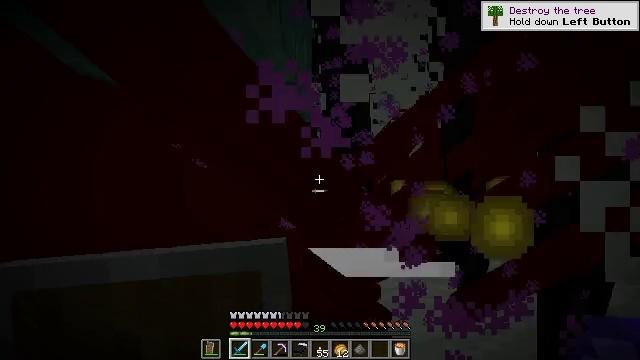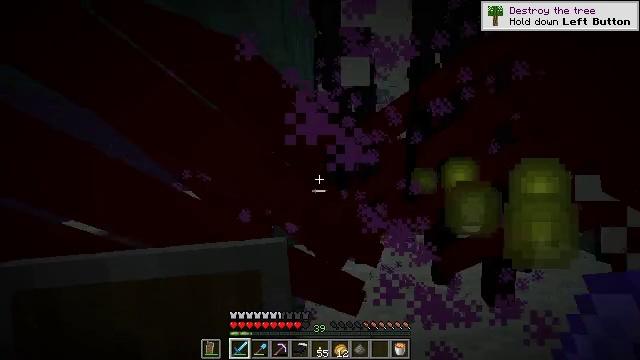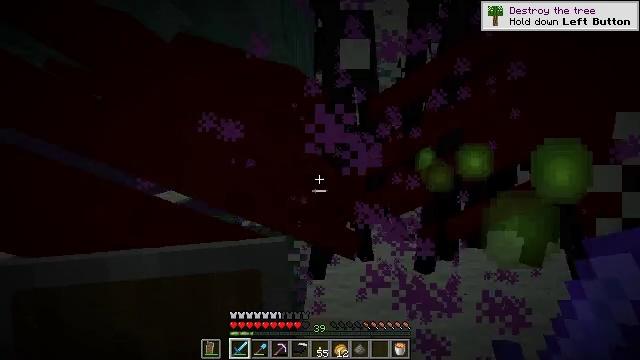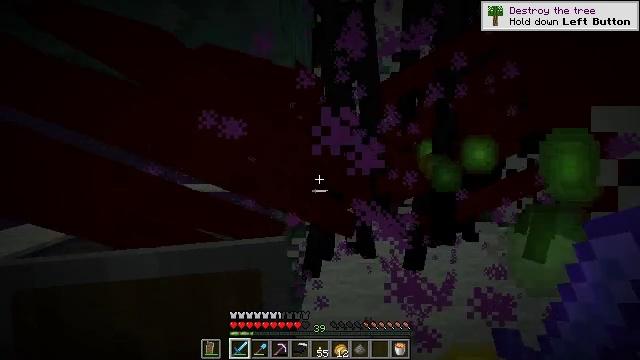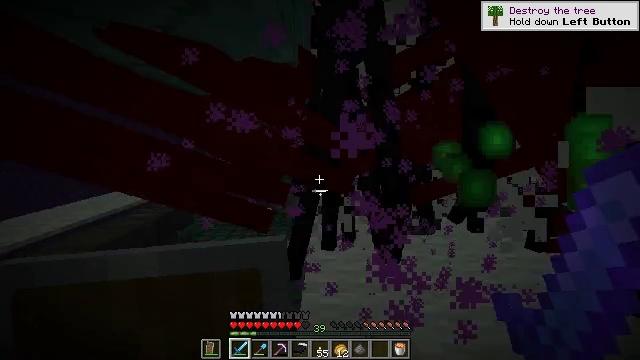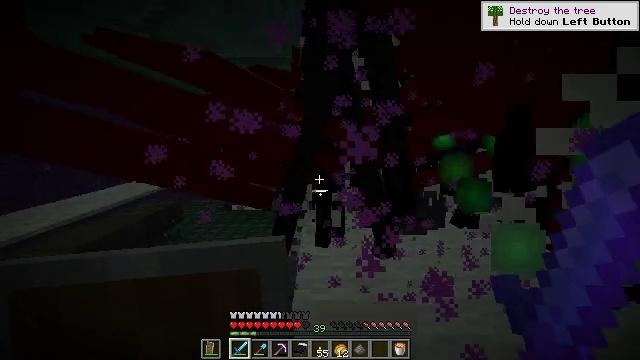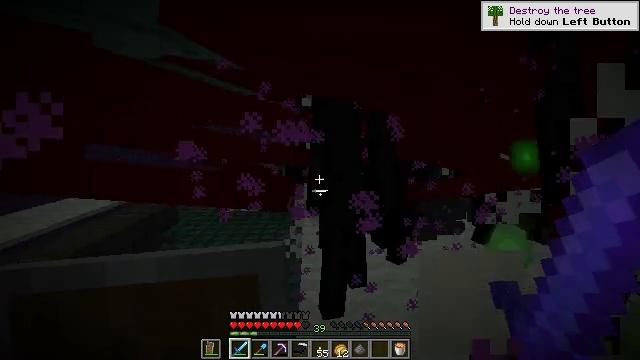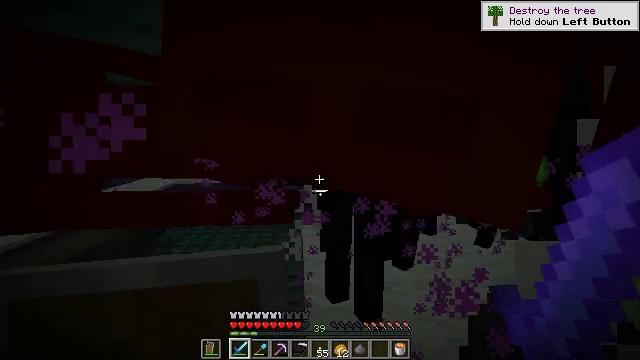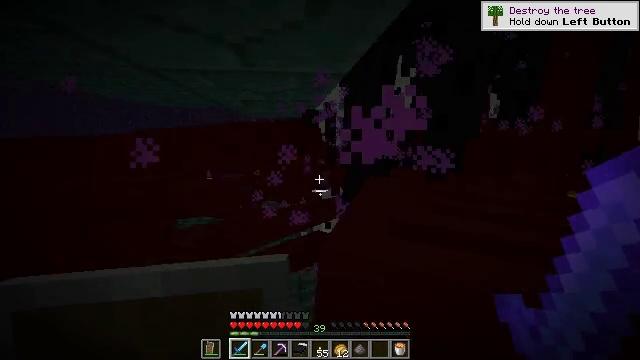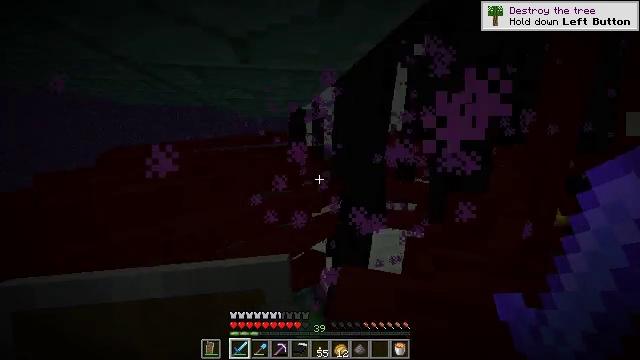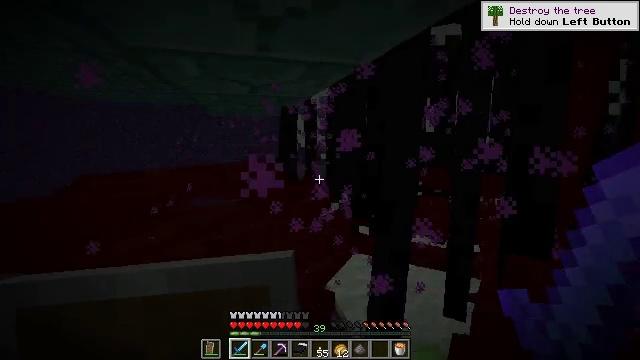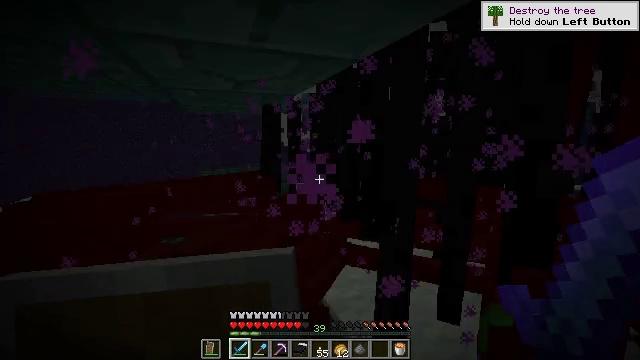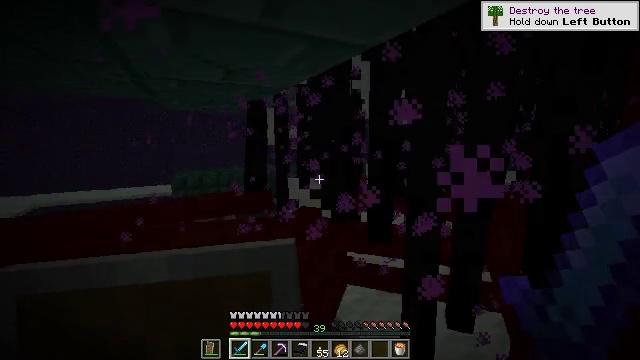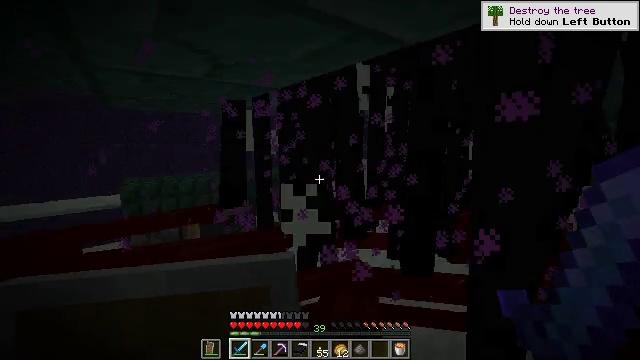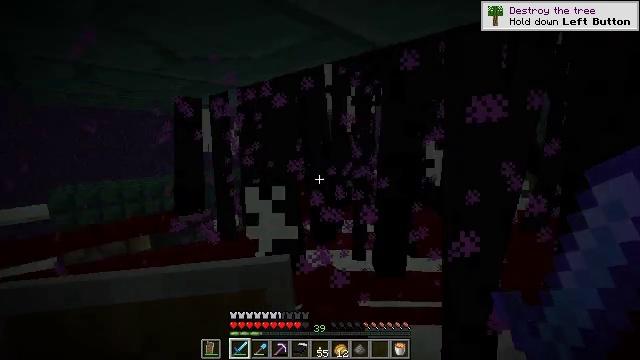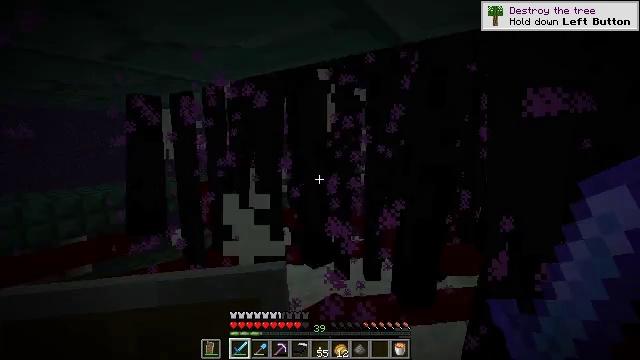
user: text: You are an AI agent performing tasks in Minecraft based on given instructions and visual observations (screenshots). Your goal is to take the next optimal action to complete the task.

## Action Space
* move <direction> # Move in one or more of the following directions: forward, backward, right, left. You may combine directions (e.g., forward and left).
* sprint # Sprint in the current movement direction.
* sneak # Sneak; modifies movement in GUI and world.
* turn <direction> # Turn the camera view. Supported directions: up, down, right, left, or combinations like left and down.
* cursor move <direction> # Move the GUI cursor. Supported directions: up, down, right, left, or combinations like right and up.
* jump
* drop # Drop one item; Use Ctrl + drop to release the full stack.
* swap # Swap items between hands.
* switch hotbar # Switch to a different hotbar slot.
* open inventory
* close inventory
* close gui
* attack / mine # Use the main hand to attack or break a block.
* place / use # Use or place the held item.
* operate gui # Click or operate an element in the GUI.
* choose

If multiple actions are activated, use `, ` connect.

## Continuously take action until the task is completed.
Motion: motion action
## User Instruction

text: Hunt the enderman.
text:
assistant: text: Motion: no_op
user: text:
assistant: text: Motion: no_op
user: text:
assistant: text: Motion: no_op
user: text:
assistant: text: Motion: turn down
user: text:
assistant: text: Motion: turn right
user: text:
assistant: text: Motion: move left, turn right
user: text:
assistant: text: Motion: move left, turn right
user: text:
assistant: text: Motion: move left, turn right
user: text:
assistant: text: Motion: move forward and move left, turn right
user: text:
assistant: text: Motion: move forward and move left, turn right
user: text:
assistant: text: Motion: move forward and move left, turn right
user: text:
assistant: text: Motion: move forward and move left, turn right
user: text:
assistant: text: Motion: move forward and move left, turn right
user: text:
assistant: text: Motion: move forward and move left, turn right
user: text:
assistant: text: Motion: move forward, turn right
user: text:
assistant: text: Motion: move forward, turn right and up
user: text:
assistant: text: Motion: turn right
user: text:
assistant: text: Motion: attack / mine
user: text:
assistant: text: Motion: attack / mine
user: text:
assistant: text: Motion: attack / mine
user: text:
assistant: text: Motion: attack / mine
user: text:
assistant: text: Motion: no_op
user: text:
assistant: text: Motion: no_op
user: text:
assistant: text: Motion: no_op
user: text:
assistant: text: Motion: no_op
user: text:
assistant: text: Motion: move left
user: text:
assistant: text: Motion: move left
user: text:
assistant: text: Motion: move left
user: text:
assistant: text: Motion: move left
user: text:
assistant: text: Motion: move left, attack / mine